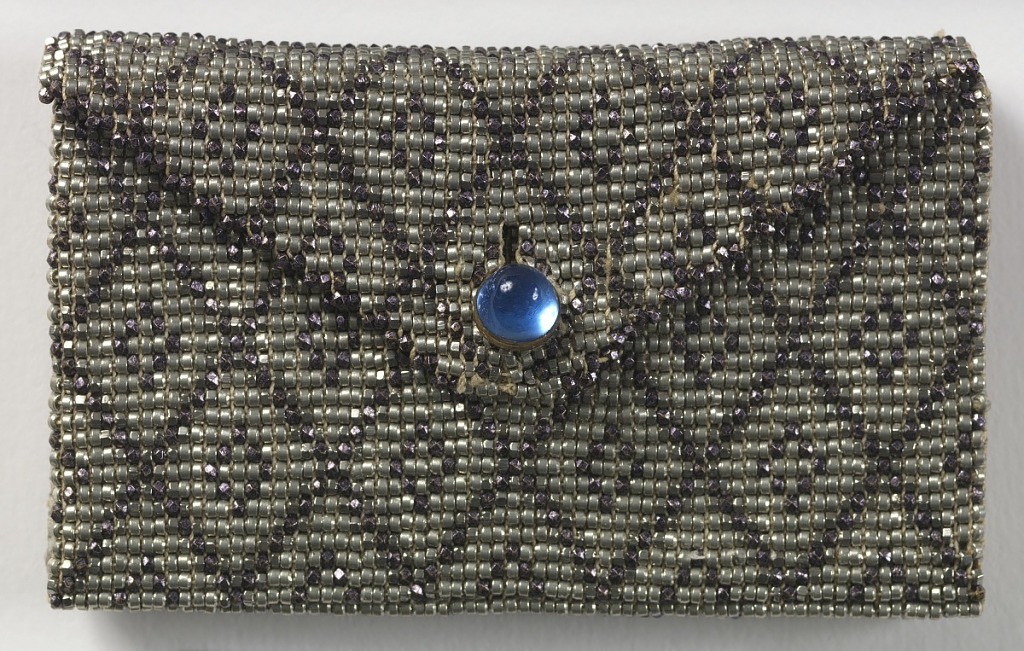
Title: Purse
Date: early 20th century
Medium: metal beads Technique: frame beadwork
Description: Small purse that fits inside 1920-21-1-a.